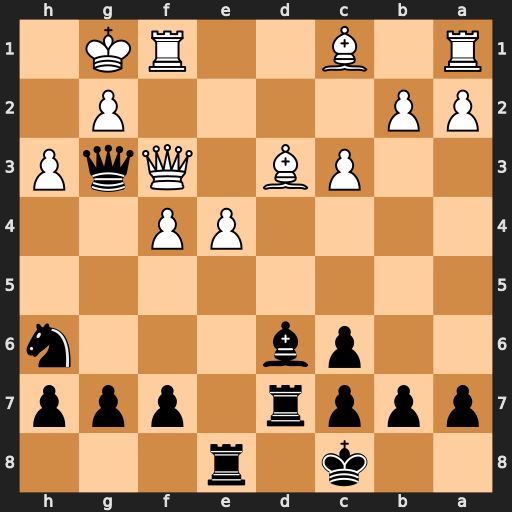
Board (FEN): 2k1r3/pppr1ppp/2pb3n/8/4PP2/2PB1QqP/PP4P1/R1B2RK1
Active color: b
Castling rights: -
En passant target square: -
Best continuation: Bc5+ Kh1 Rxd3 Qxg3 Rxg3